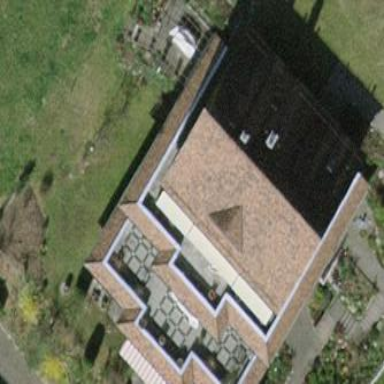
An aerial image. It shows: Terrace building.